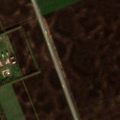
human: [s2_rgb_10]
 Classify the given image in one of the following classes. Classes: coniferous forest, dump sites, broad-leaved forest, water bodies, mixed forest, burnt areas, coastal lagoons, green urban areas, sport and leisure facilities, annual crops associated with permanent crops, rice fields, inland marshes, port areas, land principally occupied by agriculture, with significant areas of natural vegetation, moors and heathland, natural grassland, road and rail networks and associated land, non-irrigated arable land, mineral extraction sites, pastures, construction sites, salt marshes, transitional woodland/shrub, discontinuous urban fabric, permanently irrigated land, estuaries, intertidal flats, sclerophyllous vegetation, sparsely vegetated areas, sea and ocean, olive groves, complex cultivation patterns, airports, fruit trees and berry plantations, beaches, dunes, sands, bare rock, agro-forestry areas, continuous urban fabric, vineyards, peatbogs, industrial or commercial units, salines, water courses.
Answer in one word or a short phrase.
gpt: industrial or commercial units, non-irrigated arable land